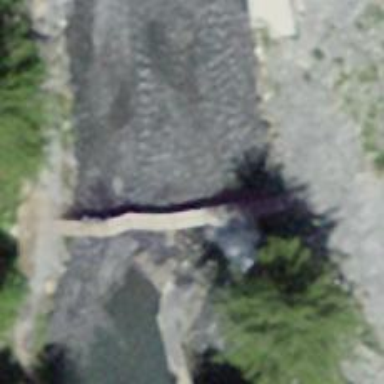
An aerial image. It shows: Path on bridge.